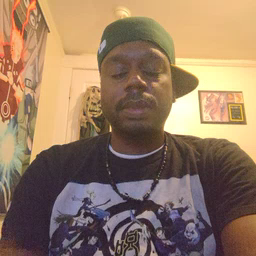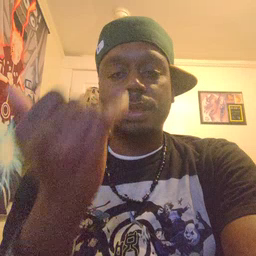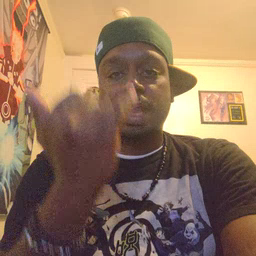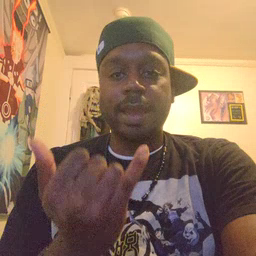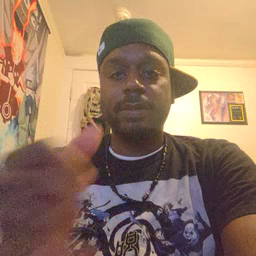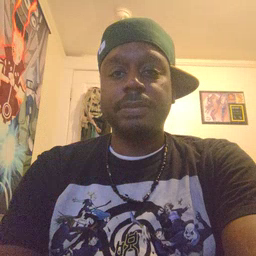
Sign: now